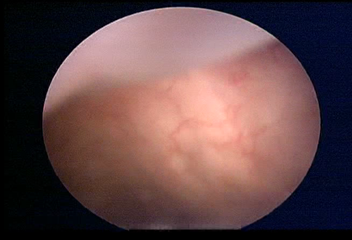
Modality: WLC
Class: Normal mucosa
Bladder cancer association: No